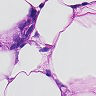
Metastatic tissue present: yes